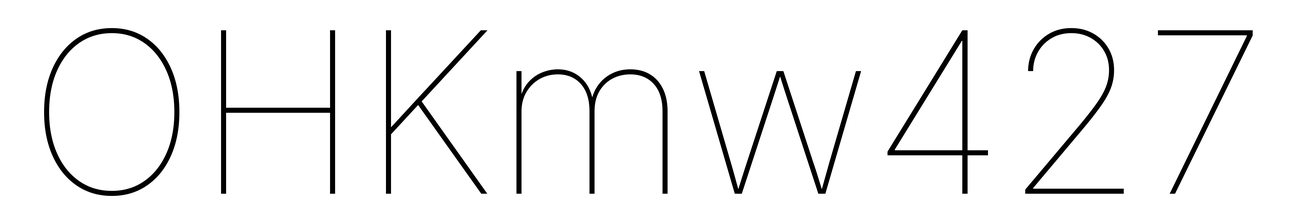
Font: Inter_Thin